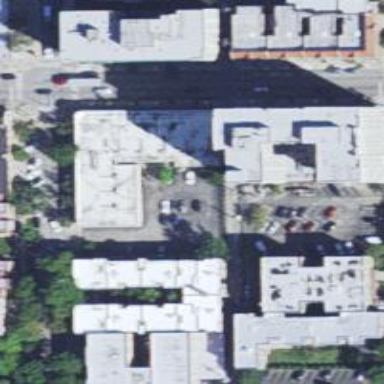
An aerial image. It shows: Retail building.